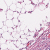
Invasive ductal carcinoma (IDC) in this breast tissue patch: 0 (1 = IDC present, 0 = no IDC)